Question: When I use the for loop in Playground, everything worked fine, until I changed the first parameter of for loop to be the highest value. (iterated in descending order)
Is this a bug? Did any one else have it?
'''
for index in 510..509
{
var a = 10
}
'''
The counter that displays the number of iterations that will be executions keeps ticking...

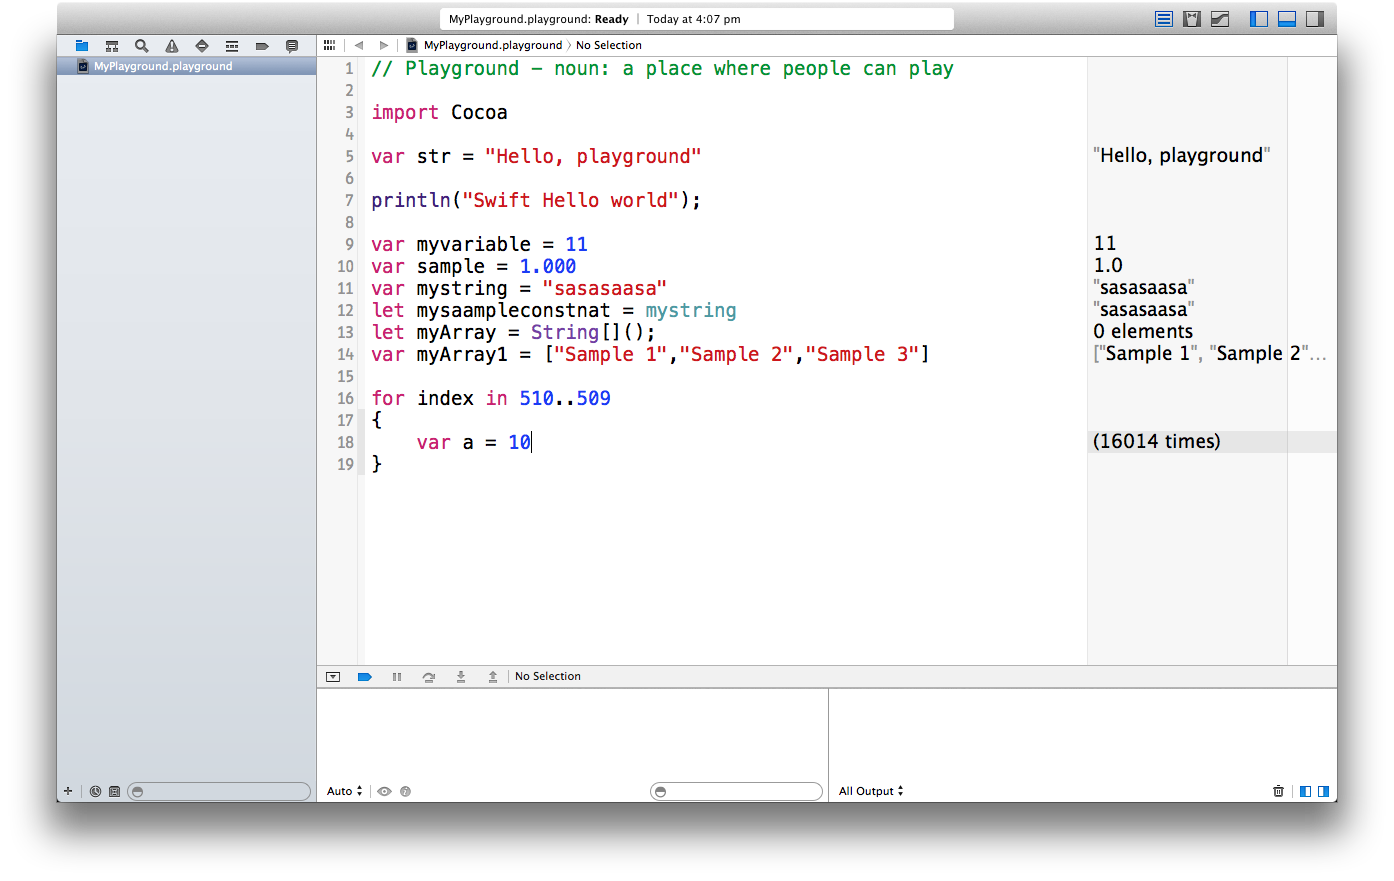
Answer: Xcode 6 beta 4 added two functions to iterate on ranges with a step other than one:
'stride(from: to: by:)', which is used with exclusive ranges and 'stride(from: through: by:)', which is used with inclusive ranges.
To iterate on a range in reverse order, they can be used as below:
'''
for index in stride(from: 5, to: 1, by: -1) {
print(index)
}
//prints 5, 4, 3, 2
for index in stride(from: 5, through: 1, by: -1) {
print(index)
}
//prints 5, 4, 3, 2, 1
'''
Note that neither of those is a 'Range' member function. They are global functions that return either a 'StrideTo' or a 'StrideThrough' struct, which are defined differently from the 'Range' struct.
A previous version of this answer used the 'by()' member function of the 'Range' struct, which was removed in beta 4. If you want to see how that worked, check the edit history.